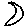
Label: moon